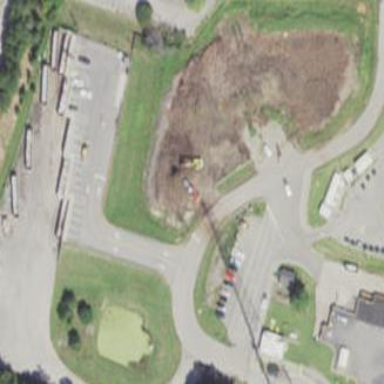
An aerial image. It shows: Waste transfer station.